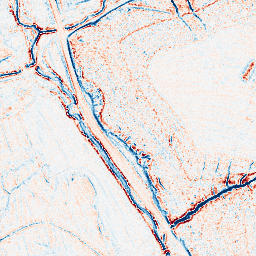
Category: edge_preserving
Decomposition family: anisotropic_diffusion
Decomposition parameters: iterations: 5
kappa: 100
gamma: 0.2
Upsampling method: sinc_hamming
Upsampling parameters: scale: 4
kernel_size: 16
Upsampling scale: 4